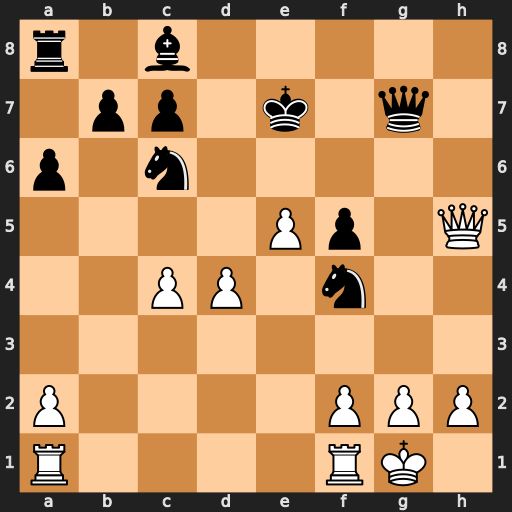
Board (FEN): r1b5/1pp1k1q1/p1n5/4Pp1Q/2PP1n2/8/P4PPP/R4RK1
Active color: w
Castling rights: -
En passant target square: -
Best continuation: Qh4+ Kf8 Qxf4